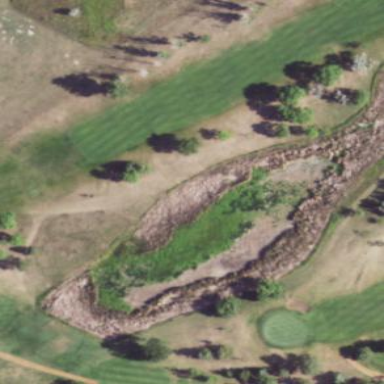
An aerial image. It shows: Water hazard on golf course.